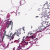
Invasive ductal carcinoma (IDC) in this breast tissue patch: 0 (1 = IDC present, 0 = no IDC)